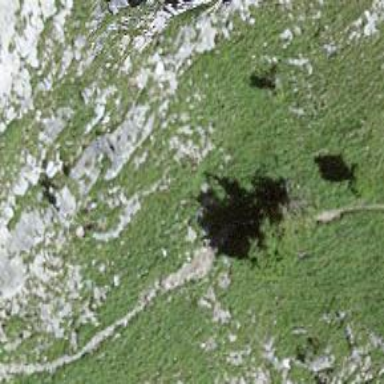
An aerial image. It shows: Cliff in nature.